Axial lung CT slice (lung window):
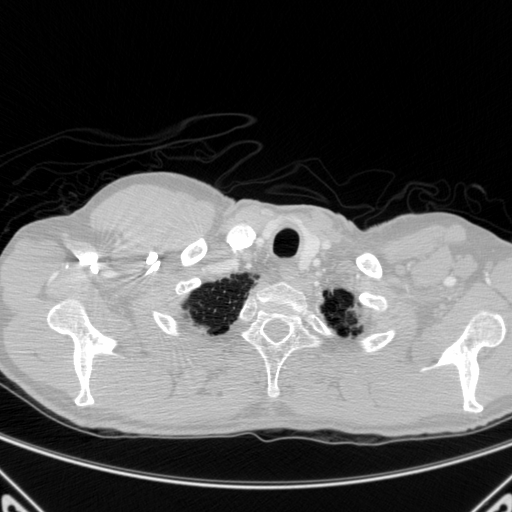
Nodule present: no